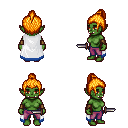
a pixel art fantasy rpg character, female body template, orc, green skin, white trimmed cape, magenta pants, light blonde short topknot hairstyle, leather bracers, dagger, four views (front, back, left, right), 2x2 character sprite sheet, small pixel art, hard edges, no anti-aliasing